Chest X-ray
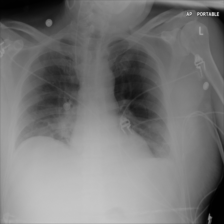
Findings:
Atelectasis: negative
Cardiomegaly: negative
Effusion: negative
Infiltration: negative
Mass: negative
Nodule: negative
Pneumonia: negative
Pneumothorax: negative
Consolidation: negative
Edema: negative
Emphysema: negative
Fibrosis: negative
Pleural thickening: negative
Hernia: negative